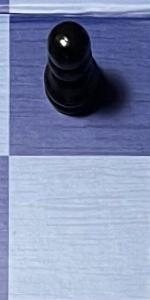
Label: Empty